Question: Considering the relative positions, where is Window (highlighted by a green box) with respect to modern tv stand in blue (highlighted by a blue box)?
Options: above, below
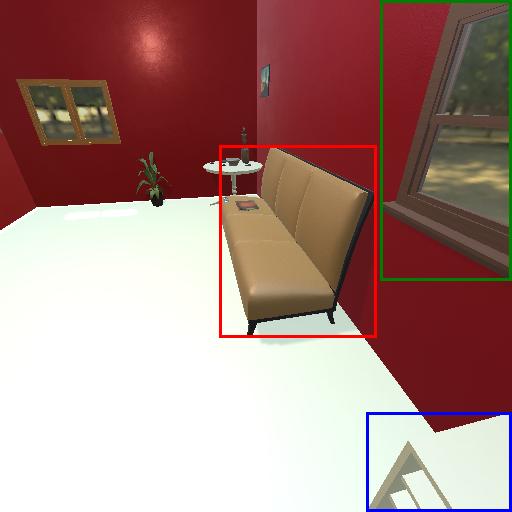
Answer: above